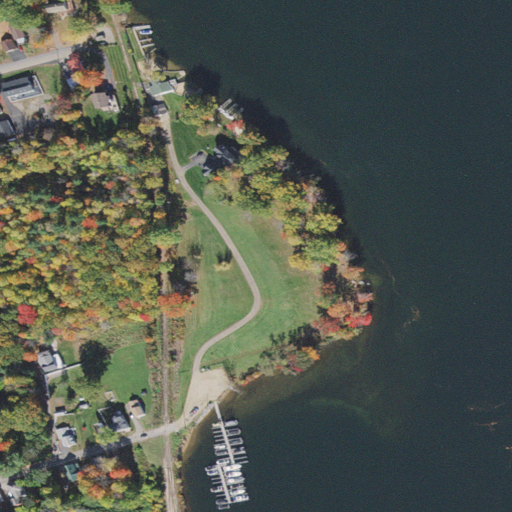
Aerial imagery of cape in New Hampshire named Cass Point containing open water, open development, low intensity development, medium intensity development, mixed forest, high intensity development, and deciduous forest